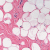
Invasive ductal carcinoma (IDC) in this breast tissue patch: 0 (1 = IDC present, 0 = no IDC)